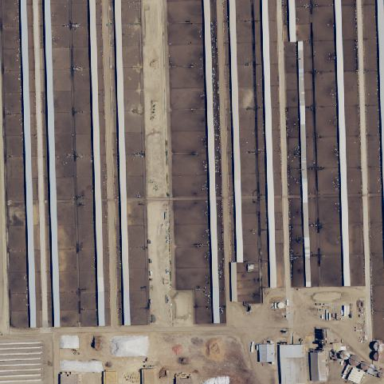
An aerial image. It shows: Feedlot in farmyard.